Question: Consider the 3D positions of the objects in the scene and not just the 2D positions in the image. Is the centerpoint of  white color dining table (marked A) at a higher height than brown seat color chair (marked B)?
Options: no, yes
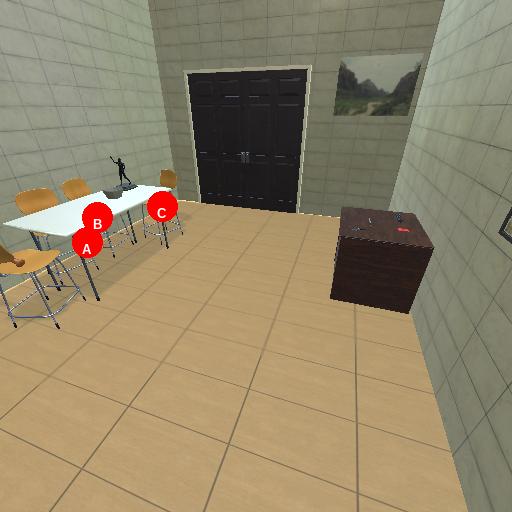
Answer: no